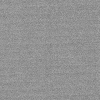
Atmospheric dust classification: dusty